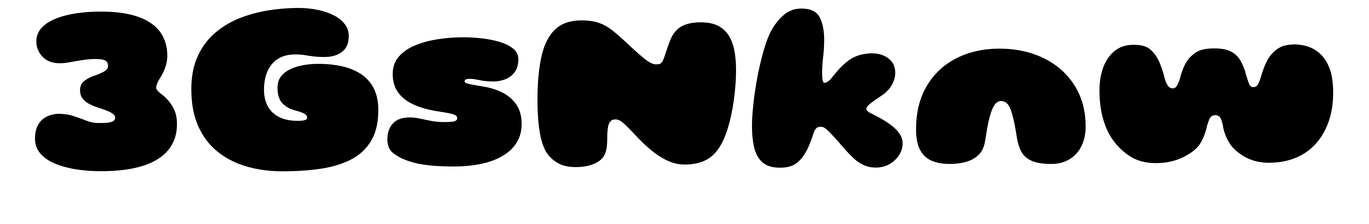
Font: Gluten_Black